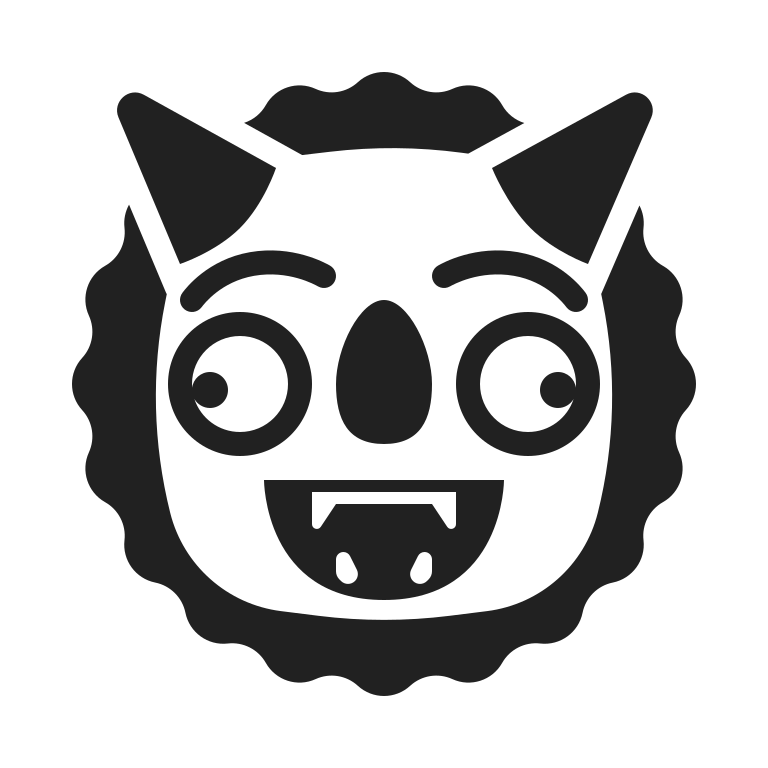
ogre high contrast